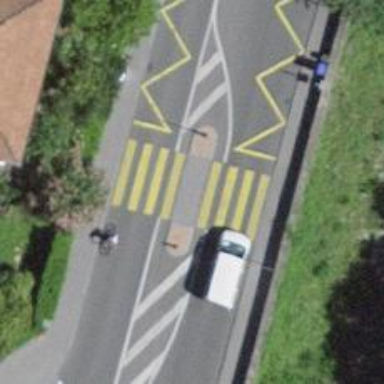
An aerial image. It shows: Uncontrolled crossing with pedestrian island.